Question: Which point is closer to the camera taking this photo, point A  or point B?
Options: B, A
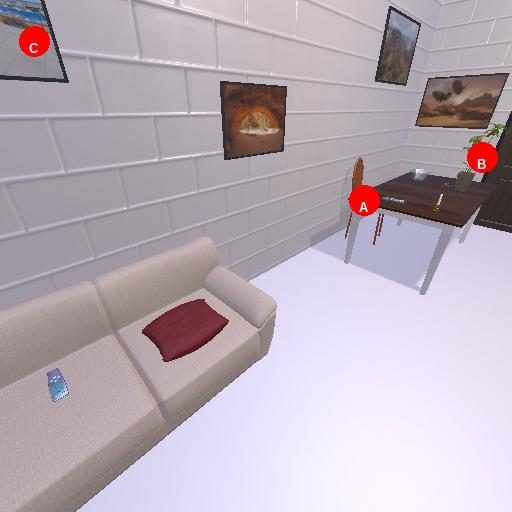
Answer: B